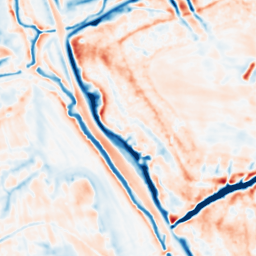
Category: multiscale
Decomposition family: dog_multiscale
Decomposition parameters: sigma_ratio: 1.4
n_scales: 5
base_sigma: 1
Upsampling method: quartic
Upsampling parameters: scale: 8
Upsampling scale: 8